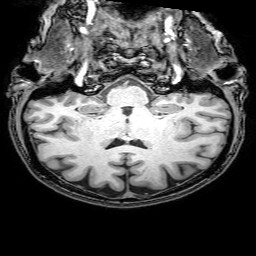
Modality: T1w
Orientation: sagittal
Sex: female
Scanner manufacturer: philips
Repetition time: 0.008123 s
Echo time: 0.00371 s